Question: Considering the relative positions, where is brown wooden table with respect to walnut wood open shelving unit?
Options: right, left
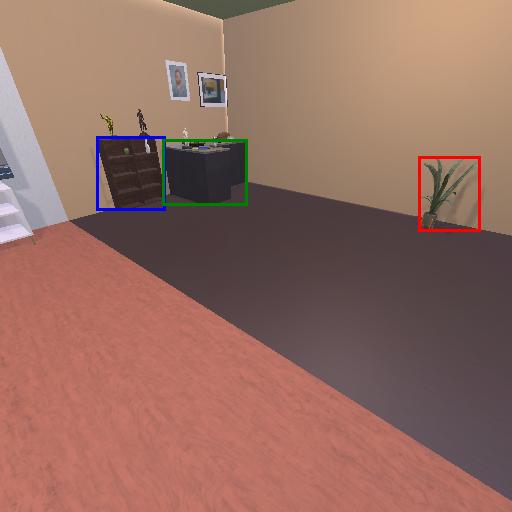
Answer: right